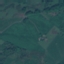
Land use / land cover class: Pasture